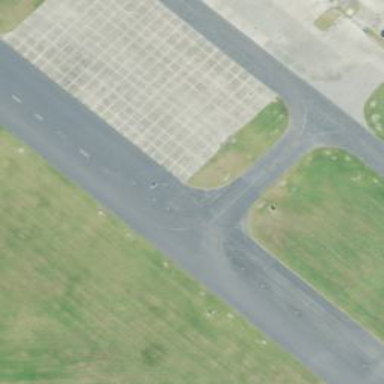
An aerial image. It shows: Asphalt taxiway at the airport.